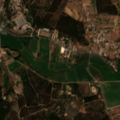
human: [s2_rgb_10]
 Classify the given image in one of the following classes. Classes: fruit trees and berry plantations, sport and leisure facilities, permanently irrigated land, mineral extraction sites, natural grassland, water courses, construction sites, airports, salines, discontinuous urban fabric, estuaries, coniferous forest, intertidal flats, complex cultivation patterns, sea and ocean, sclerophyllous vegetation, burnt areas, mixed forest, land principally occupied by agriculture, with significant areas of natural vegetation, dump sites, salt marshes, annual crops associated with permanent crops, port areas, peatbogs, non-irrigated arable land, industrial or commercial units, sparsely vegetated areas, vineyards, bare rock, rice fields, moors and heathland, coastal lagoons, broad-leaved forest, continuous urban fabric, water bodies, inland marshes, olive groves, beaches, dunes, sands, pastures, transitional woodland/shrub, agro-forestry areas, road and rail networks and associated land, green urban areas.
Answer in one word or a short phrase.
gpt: discontinuous urban fabric, permanently irrigated land, complex cultivation patterns, land principally occupied by agriculture, with significant areas of natural vegetation, broad-leaved forest, coniferous forest, mixed forest